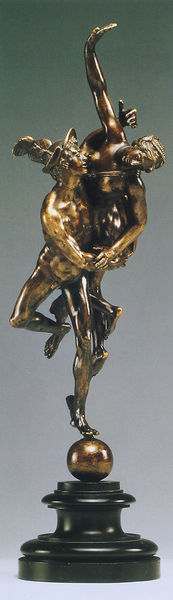
Titel: Merkur und Psyche
Künstler: Caspar Gras
Institution: Wien, Kunsthistorisches Museum
Schlagwörter: flügel, fuß, mann, nackt, frau, hut, ball, tanz, sockel, gold, tanzen, fliegen, skulptur, statue, liebe, umarmung, zwei, figuren, glänzend, bronze, plastik, kupfer, kugel, helm, liebespaar, hel, hermes, basis, miniatur, tänzer, diana, verschlingung